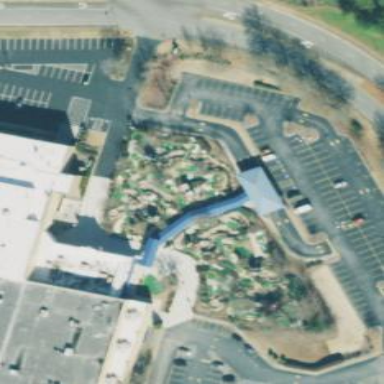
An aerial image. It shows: Miniature golf leisure land.